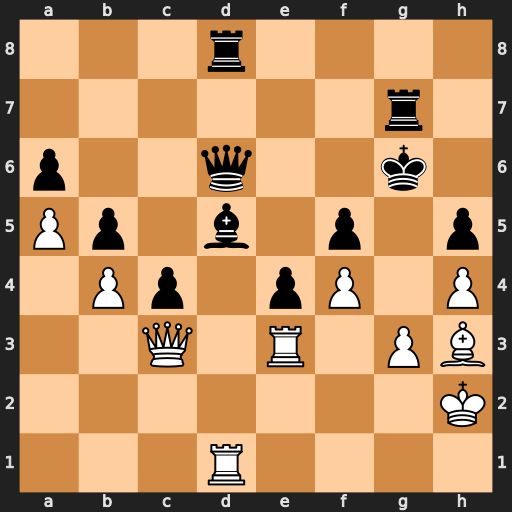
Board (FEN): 3r4/6r1/p2q2k1/Pp1b1p1p/1Pp1pP1P/2Q1R1PB/7K/3R4
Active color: w
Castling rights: -
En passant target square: -
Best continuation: Bxf5+ Kxf5 Qxg7